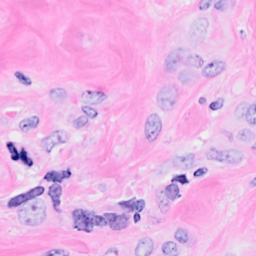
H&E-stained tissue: Breast